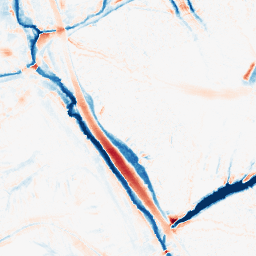
Category: morphological
Decomposition family: morphological
Decomposition parameters: operation: average
size: 10
Upsampling method: bicubic
Upsampling parameters: scale: 4
Upsampling scale: 4